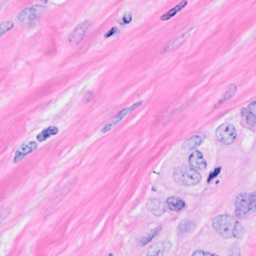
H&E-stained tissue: Breast